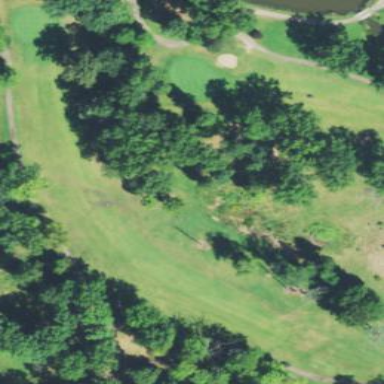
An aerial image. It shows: Grassy area designated as golf fairway.